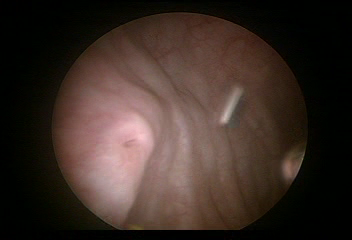
Modality: WLC
Class: Anatomical landmarks
Subclass: UreteralOrifice
Bladder cancer association: No
Annotated structures: Right ureteral orifice